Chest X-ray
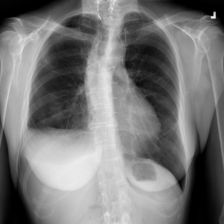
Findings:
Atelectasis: negative
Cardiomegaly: negative
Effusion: positive
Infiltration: negative
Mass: negative
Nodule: negative
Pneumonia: negative
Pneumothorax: negative
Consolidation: negative
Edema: negative
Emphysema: negative
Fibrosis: negative
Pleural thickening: negative
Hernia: negative